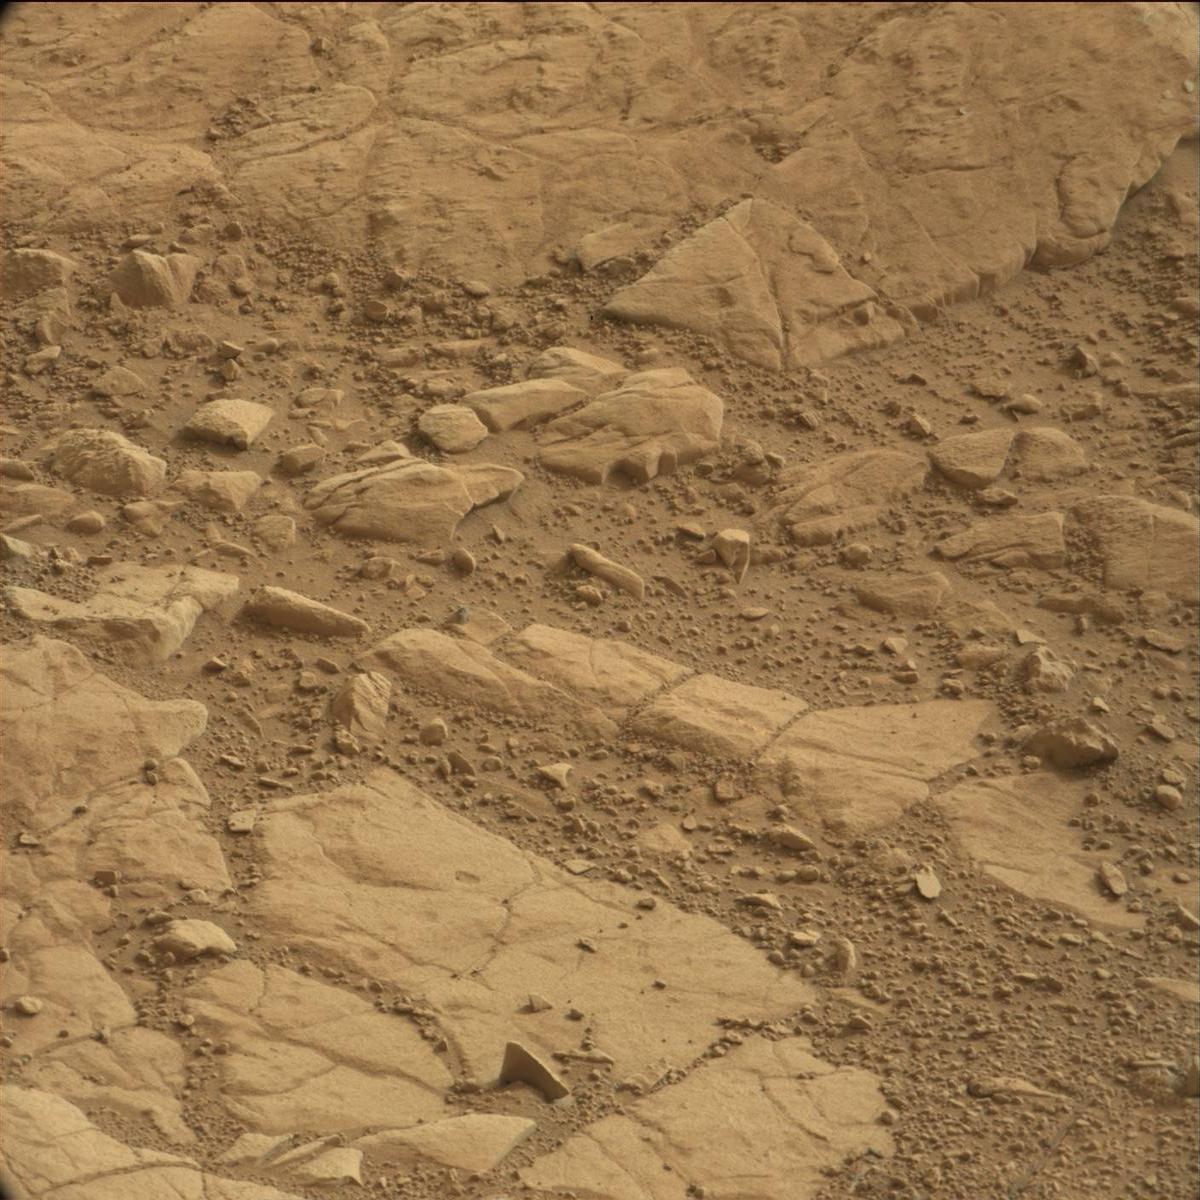
Terrain classes present: Bedrock, Sand / Soil